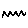
Label: zigzag